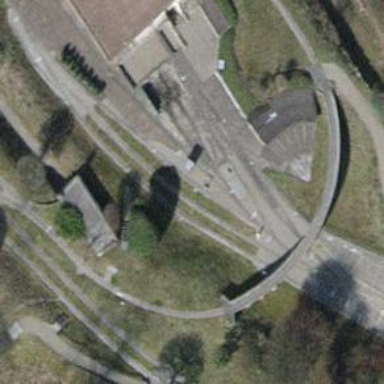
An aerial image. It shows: Miniature railway.